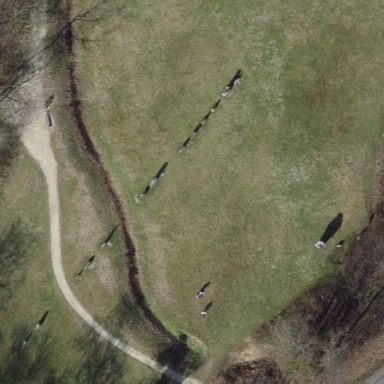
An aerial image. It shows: Archaeological site with megalithic structures. It is of historic significance.